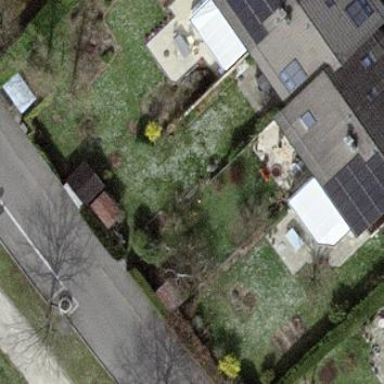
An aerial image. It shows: Garden enclosed by fence.